Question: I have 'SampleComponent':
'''
<?xml version="1.0" encoding="utf-8"?>
<s:Group xmlns:fx="http://ns.adobe.com/mxml/2009"
xmlns:s="library://ns.adobe.com/flex/spark"
xmlns:mx="library://ns.adobe.com/flex/mx"
resizeMode="scale">
<fx:Declarations>
<!-- Place non-visual elements (e.g., services, value objects) here -->
</fx:Declarations>
<s:Image source="@Embed('assets/images/soLogo.jpg')" width="100%" height="100%" scaleMode="stretch" />
</s:Group>
'''
It features just an image that stretches to fill the whole component area, the component 'resizeMode' is set to "scale".
I put this component into an application with the below code:
'''
<local:SampleComponent id="sample"
width="100%"
height="{sample.width * 0.2961165048543689}" />
'''
The width is set to 100% of the applications width. In my attempt to scale the component correctly I set the height to a percentage of the width.
When the application window is resized, it looks like this:

The last image here is my problem, it exceeds the bounds of the application.
- -
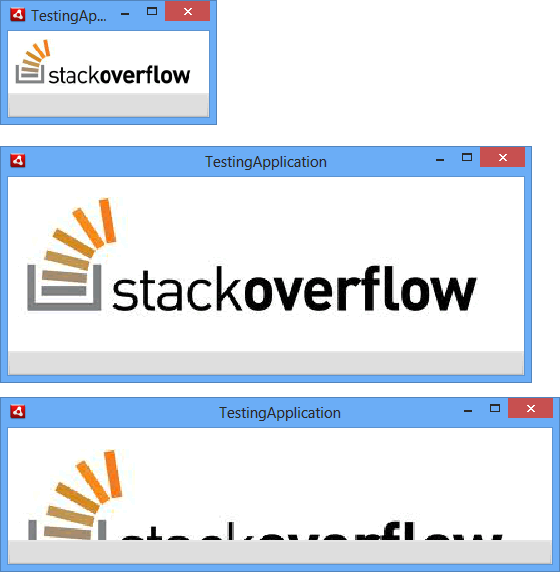
Answer: I think I've figured out a better way of doing this:
- 'resizeMode''scale'- 'updateComplete''$scaleX''$scaleY''mx_internal'
Example:
'''
<s:Group id="myContainer" resizeMode="scale">
<!-- Some children, images etc... -->
<s:updateComplete>
<![CDATA[
import mx.core.mx_internal;
myContainer.mx_internal::$scaleX = Math.min(myContainer.mx_internal::$scaleX, myContainer.mx_internal::$scaleY);
myContainer.mx_internal::$scaleY = myContainer.mx_internal::$scaleX;
]]>
</s:updateComplete>
</s:Group>
'''
This way is better becuase...
- -
If used often a library function could be created instead.